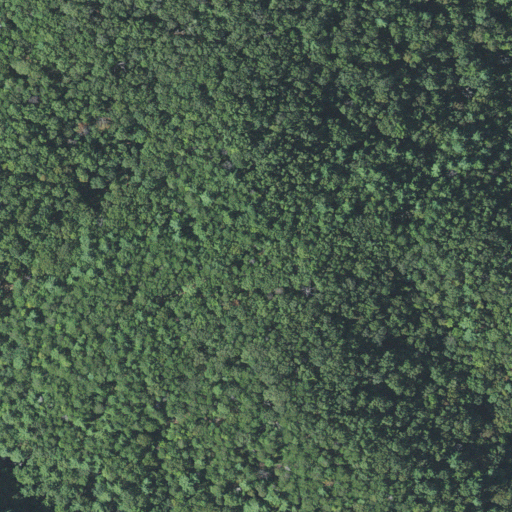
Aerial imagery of mountain in North Carolina named Squire Knob containing deciduous forest, mixed forest, and evergreen forest